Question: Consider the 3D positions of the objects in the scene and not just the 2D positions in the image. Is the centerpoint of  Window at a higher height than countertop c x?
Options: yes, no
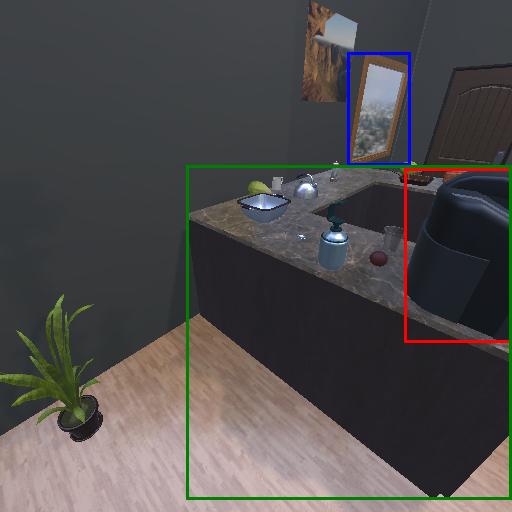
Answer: yes